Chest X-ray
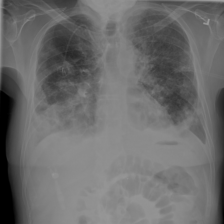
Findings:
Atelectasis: negative
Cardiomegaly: negative
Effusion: negative
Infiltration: negative
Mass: negative
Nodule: negative
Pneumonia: negative
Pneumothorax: negative
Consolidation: negative
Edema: negative
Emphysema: negative
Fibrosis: negative
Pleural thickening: negative
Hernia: negative